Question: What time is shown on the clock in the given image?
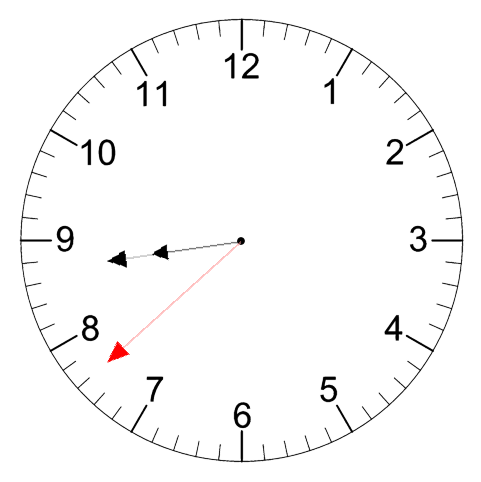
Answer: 08:43:38